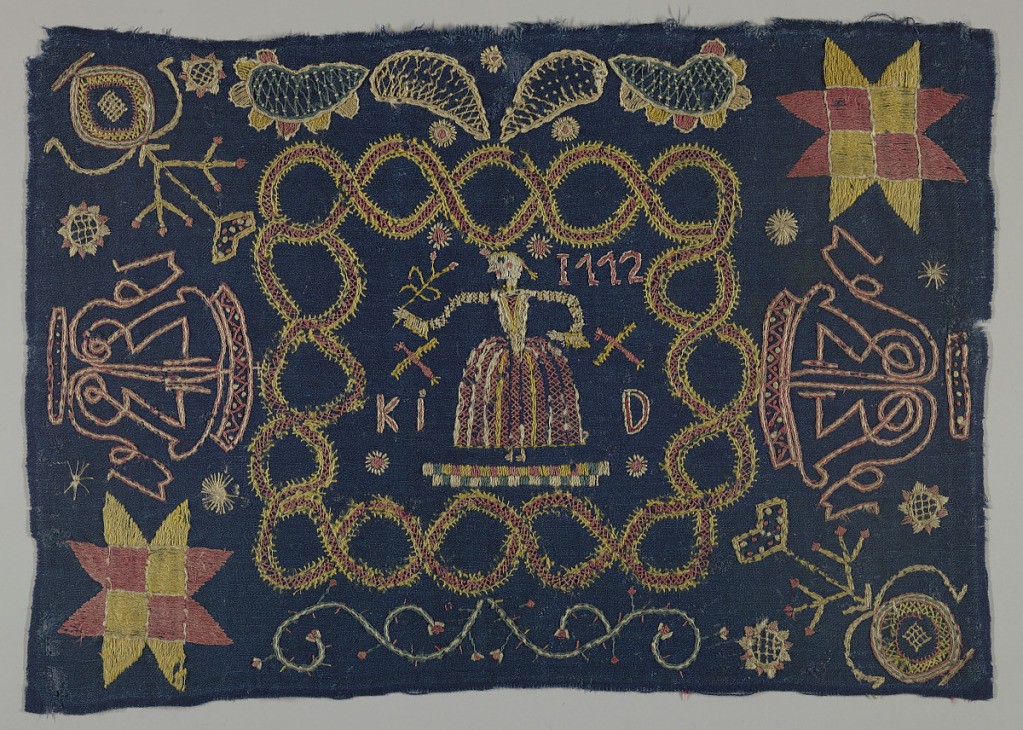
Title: Textile
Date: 1772
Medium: wool Technique: embroidered on twill weave
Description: Dark blue twill ground embroidered with polychrome wools in coarse outline and filling-stitches. A central square is framed by an interlacing pattern, inside it a woman in a full skirt holding flower, the date 1772, and the initials K.I.D. In alternate corners an 8-pointed star or a stylized vase and flower appear. A large cipher appears on each short end; a floral scroll at the lower edge and diapered,  tear-shaped leaves at the upper edge.